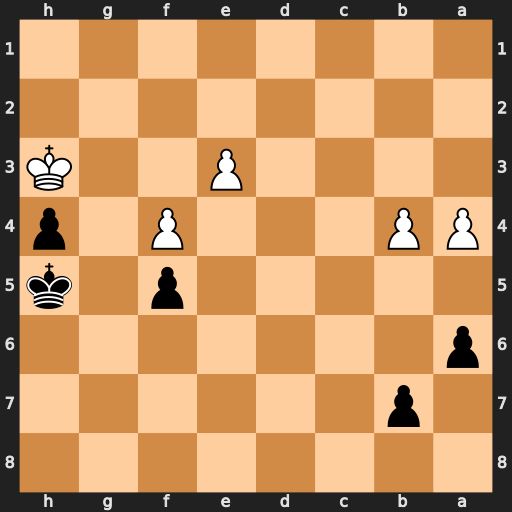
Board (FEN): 8/1p6/p7/5p1k/PP3P1p/4P2K/8/8
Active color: b
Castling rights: -
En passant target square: -
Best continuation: b6 b5 a5 Kh2 Kg4 Kg2 h3+